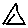
Label: triangle